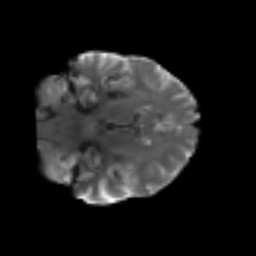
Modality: T2w
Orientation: coronal
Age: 74
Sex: male
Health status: ill
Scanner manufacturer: siemens
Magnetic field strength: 3 T
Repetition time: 8.7 s
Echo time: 0.11 s